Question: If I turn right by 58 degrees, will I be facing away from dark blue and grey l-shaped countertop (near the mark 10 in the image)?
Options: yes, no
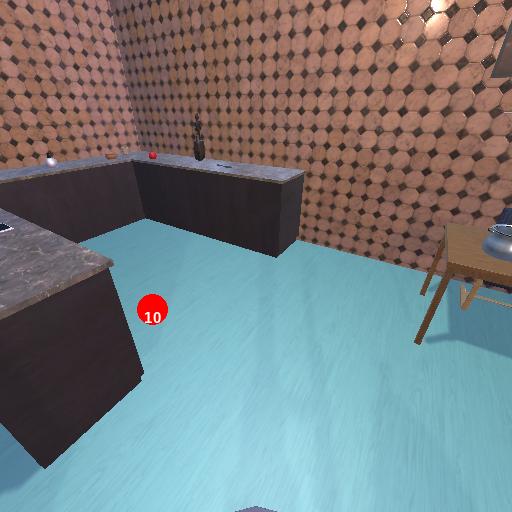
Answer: yes